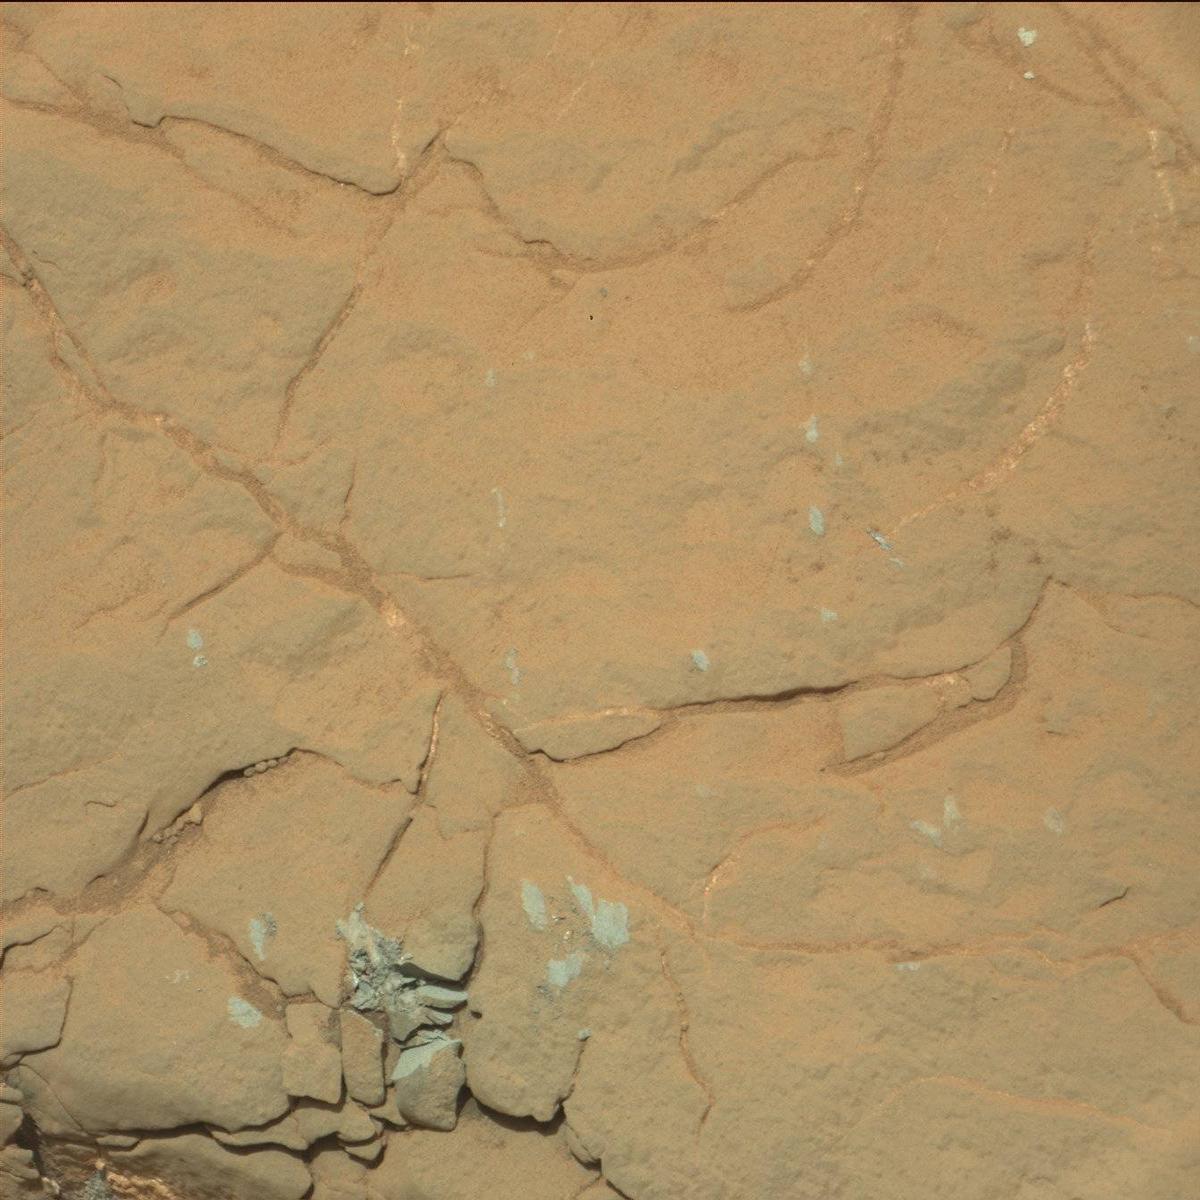
Terrain classes present: Bedrock, Sand / Soil